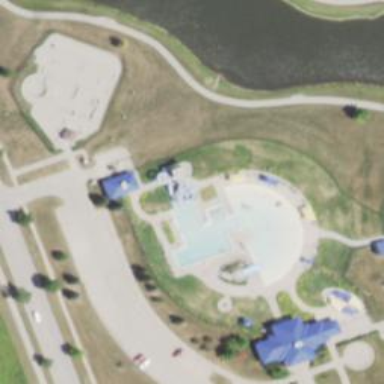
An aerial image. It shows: Water slide attraction.